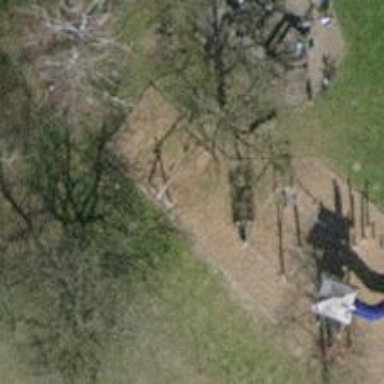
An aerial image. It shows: Playground featuring swings.